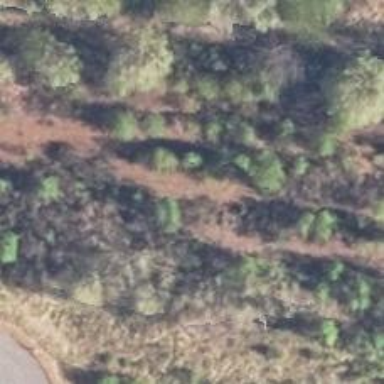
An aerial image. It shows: Abandoned railway.